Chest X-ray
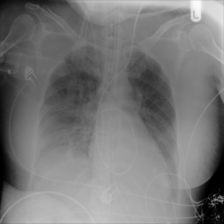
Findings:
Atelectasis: negative
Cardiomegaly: negative
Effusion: negative
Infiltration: negative
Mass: negative
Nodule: negative
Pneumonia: negative
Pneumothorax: negative
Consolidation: negative
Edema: negative
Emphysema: negative
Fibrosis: negative
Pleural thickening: negative
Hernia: negative